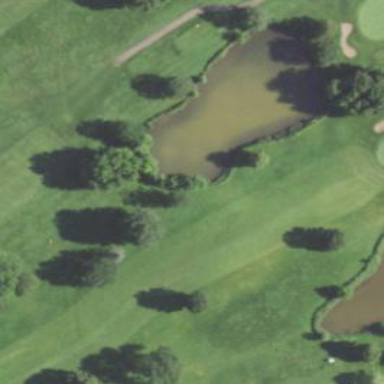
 serving as water hazard for golf course."